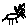
Label: cat